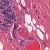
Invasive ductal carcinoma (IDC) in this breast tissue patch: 0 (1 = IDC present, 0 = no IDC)